Interaction volume radius: 5 \u00c5
Interaction volume height: 25 \u00c5
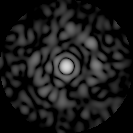
Disorder parameter: 0.79